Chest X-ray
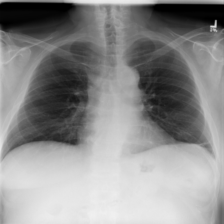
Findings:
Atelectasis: positive
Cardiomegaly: negative
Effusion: negative
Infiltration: negative
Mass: negative
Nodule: negative
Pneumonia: negative
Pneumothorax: negative
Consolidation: negative
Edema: negative
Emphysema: negative
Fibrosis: negative
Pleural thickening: negative
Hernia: negative